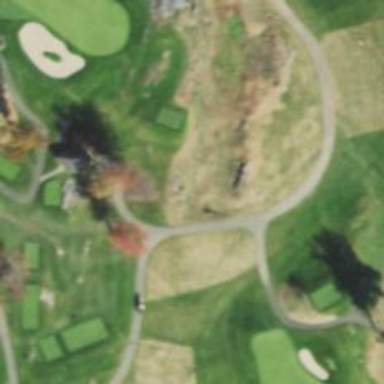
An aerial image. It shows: Path used for both walking and golf.